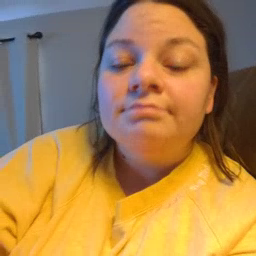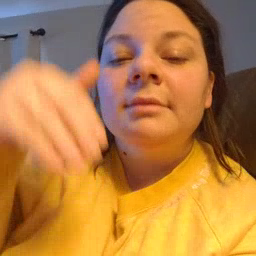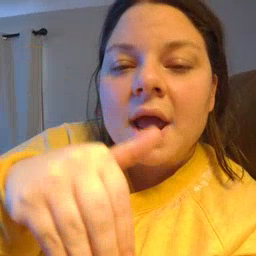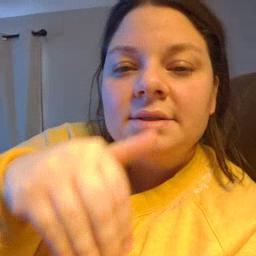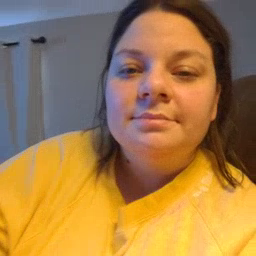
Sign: night